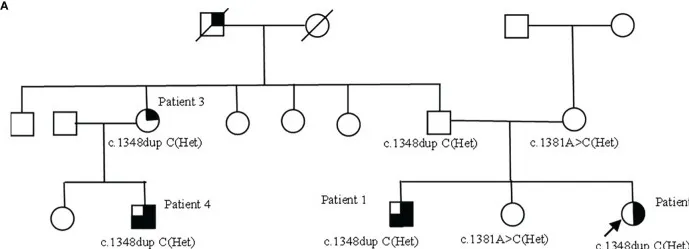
Pedigrees of families with WFS1 variants. (A) The pedigree of family 1. Patient 1 and cousin (Patient 4) carry the same pathogenic variation and have similar clinical symptoms. Patient 3 only shows non-insulin-dependent diabetes; patient 2 carries two heterozygous variants, with a light clinical phenotype.
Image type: radiology (mri)